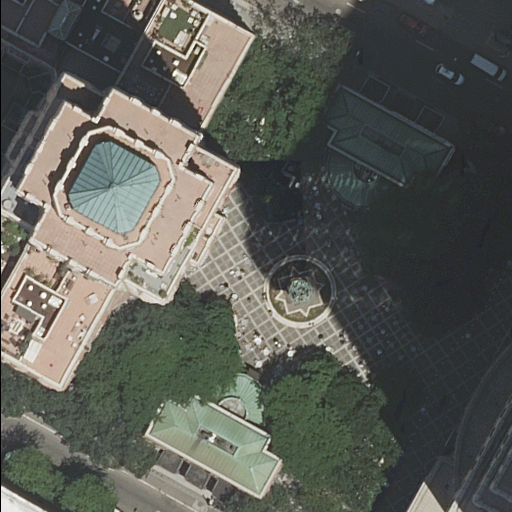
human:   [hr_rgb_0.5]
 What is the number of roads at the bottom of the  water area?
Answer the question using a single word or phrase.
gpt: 1

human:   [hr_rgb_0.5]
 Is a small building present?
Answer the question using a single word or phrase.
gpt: yes

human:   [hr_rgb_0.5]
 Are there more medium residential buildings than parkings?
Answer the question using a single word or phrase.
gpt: yes

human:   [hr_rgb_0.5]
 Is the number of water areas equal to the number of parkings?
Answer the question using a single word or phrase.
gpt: yes

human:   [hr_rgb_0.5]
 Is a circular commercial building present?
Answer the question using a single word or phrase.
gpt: no

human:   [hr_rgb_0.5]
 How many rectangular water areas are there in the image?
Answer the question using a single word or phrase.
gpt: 0

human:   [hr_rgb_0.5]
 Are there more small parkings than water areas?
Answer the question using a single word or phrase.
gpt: no

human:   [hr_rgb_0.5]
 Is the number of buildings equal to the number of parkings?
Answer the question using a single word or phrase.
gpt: no

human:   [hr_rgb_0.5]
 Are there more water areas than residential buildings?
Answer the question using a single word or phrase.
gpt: no

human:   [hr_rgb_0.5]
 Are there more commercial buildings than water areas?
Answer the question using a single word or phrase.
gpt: no

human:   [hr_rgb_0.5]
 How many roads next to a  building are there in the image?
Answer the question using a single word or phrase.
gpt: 5

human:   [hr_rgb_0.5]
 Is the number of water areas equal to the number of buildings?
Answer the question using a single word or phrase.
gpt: no

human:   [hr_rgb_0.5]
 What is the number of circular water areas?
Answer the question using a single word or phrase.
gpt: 0

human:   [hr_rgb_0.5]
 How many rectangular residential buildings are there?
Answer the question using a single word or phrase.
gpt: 1

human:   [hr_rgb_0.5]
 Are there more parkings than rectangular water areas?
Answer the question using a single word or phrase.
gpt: yes

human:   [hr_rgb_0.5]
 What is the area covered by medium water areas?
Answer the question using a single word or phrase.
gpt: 0m2

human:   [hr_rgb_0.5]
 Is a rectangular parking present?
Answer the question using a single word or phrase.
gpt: yes

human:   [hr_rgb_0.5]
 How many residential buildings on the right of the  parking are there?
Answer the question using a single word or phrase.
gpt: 0

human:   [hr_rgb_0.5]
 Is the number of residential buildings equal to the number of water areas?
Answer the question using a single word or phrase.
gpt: no

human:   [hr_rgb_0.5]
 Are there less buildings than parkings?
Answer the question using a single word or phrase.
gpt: no

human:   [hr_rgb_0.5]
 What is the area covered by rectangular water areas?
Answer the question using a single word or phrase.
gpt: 0m2

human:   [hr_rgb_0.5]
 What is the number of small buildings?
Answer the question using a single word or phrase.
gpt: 2

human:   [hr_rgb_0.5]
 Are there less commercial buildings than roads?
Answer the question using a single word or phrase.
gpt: yes

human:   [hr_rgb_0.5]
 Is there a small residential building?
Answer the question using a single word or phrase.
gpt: yes

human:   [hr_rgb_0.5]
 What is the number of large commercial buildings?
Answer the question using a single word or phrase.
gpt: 0

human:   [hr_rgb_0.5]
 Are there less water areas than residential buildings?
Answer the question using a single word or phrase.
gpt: yes

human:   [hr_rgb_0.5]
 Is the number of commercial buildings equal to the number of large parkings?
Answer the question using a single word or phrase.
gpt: no

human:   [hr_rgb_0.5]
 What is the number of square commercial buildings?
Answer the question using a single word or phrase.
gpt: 0

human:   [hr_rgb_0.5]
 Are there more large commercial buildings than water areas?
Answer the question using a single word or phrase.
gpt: no

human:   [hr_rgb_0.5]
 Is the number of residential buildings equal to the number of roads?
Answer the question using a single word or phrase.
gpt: yes

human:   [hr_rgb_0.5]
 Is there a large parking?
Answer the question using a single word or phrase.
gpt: no

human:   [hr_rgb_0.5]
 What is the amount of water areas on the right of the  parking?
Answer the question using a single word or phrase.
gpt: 0

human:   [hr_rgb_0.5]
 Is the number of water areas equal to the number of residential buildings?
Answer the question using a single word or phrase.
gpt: no

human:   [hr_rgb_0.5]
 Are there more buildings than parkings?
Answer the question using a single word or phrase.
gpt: yes

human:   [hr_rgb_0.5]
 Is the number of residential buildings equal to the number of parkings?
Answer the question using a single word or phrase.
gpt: no

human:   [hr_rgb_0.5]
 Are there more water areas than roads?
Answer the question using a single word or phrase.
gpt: no